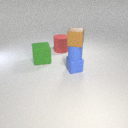
small blue rubber cube to the right of large green rubber cube